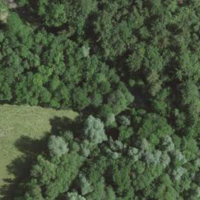
EUNIS habitat code: 44
Species observed at this site:
Fagus sylvatica